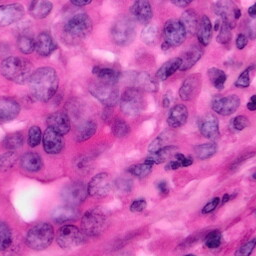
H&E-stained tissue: Pancreatic